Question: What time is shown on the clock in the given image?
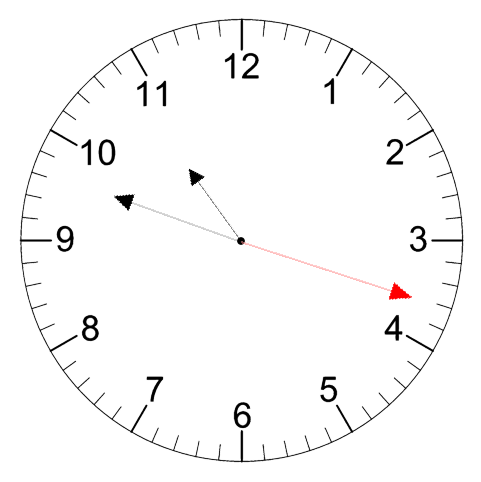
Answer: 10:48:18